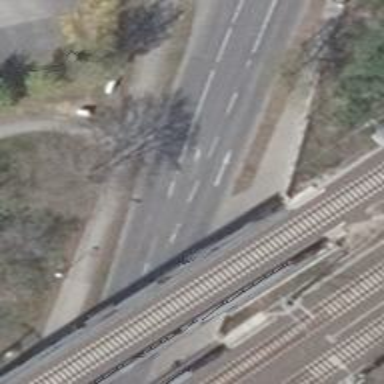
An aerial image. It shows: Tertiary road with asphalt surface. There is track for cyclists on the left side.